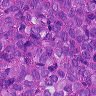
Metastatic tissue present: yes